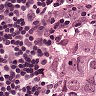
Metastatic tissue present: yes